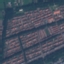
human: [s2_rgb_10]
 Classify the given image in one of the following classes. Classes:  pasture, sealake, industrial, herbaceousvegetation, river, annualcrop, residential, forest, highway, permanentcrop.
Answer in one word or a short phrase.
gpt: Residential